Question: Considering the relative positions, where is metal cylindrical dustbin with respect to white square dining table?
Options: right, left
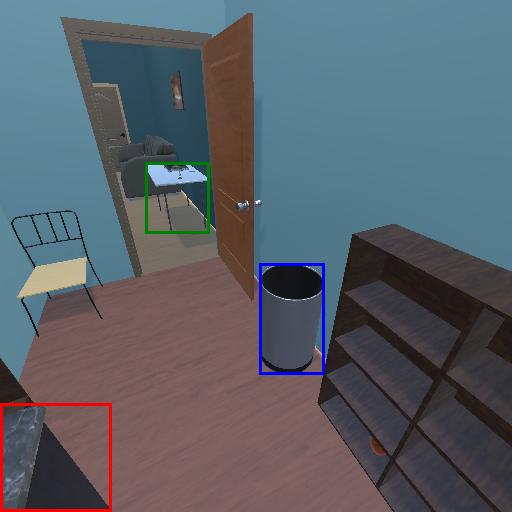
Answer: right